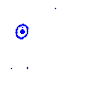
Particle: pion